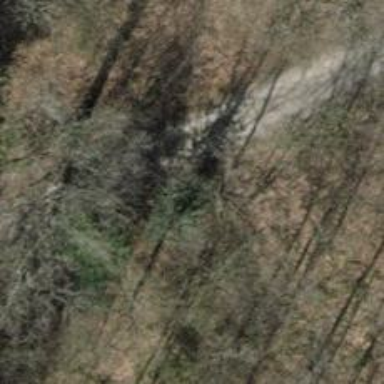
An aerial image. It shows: Pebblestone track with grade2 quality.